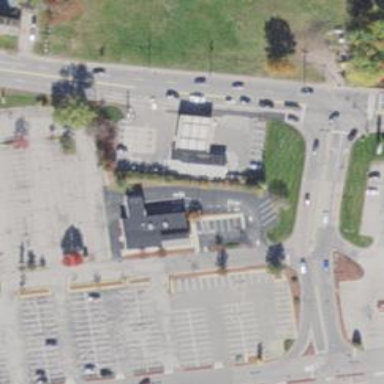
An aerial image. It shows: Convenience shop.